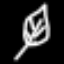
Label: leaf